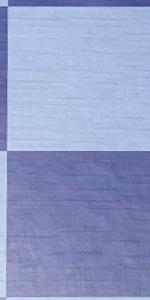
Label: Empty